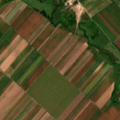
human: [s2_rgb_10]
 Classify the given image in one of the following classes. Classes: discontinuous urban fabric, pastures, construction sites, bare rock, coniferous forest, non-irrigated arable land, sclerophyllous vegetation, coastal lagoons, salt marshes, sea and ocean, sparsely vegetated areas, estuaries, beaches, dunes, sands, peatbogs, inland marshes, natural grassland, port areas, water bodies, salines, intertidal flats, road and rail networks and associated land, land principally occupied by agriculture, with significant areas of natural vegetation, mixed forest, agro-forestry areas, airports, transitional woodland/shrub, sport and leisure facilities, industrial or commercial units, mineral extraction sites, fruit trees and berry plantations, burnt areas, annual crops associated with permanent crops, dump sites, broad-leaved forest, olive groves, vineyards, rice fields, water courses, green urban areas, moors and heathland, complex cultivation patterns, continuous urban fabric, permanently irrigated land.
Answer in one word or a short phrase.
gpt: discontinuous urban fabric, non-irrigated arable land, transitional woodland/shrub